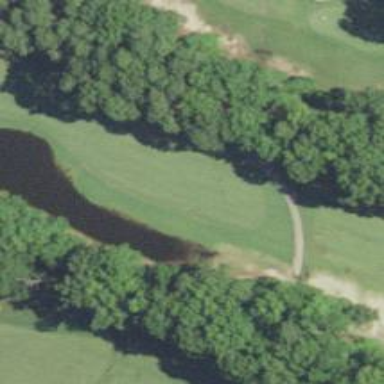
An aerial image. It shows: View of golf hole.